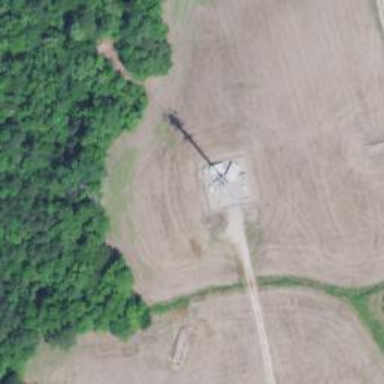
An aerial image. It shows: Mast tower used for communication.